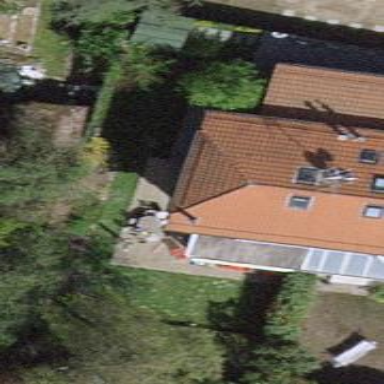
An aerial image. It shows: Garden surrounded by fence.